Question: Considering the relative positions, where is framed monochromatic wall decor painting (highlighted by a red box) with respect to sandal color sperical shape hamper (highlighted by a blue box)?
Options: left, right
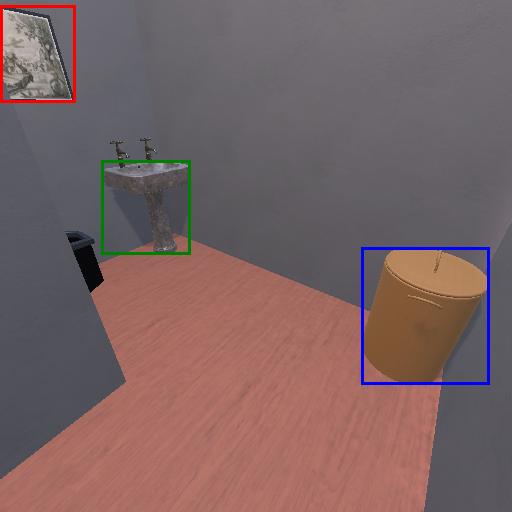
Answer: left